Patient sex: M
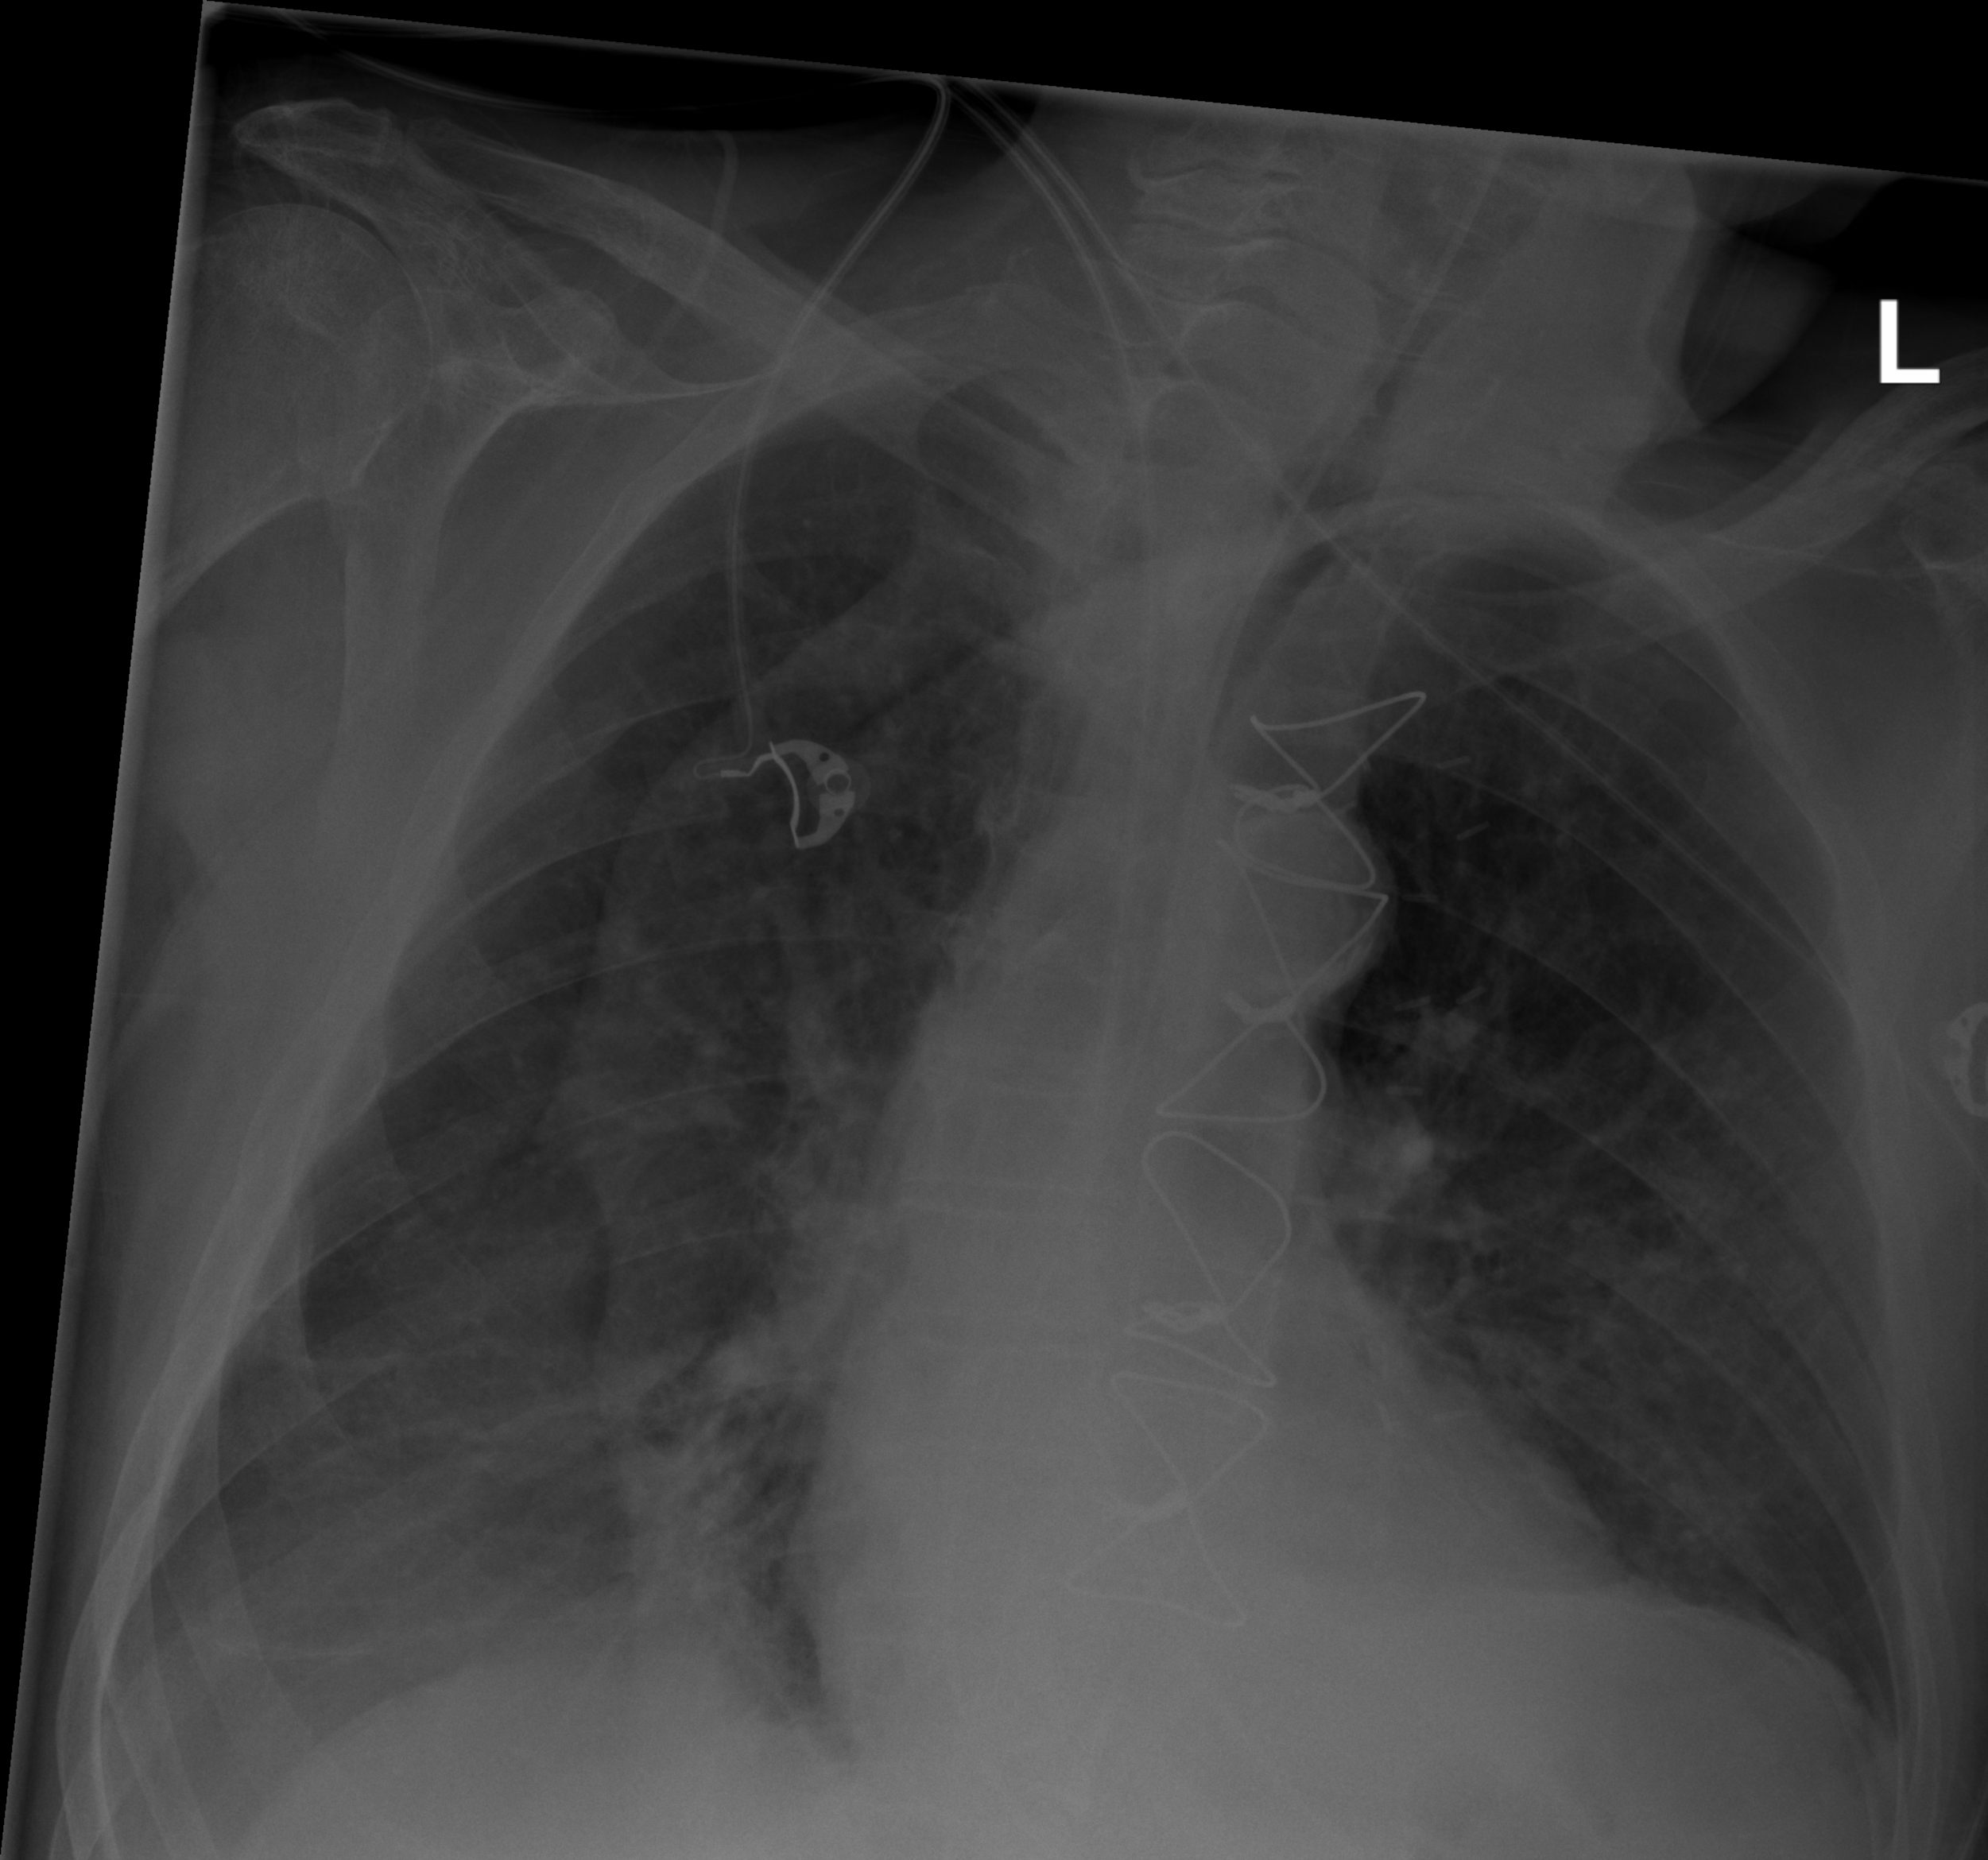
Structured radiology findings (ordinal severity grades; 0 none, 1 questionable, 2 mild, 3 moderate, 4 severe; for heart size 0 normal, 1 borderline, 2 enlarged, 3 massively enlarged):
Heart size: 0
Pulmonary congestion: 1
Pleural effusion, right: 2
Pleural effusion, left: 2
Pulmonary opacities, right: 2
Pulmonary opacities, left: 2
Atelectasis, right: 2
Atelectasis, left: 2